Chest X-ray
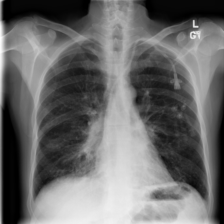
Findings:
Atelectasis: negative
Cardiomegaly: negative
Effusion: positive
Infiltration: positive
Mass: positive
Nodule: negative
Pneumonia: negative
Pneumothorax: negative
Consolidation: negative
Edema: positive
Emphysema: negative
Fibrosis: negative
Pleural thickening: negative
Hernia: negative